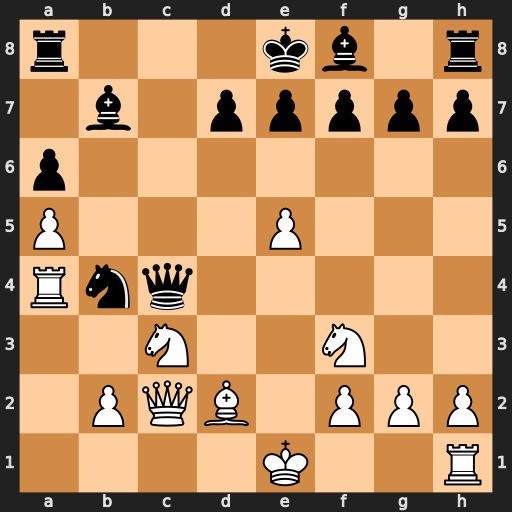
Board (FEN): r3kb1r/1b1ppppp/p7/P3P3/Rnq5/2N2N2/1PQB1PPP/4K2R
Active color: w
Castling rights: Kkq
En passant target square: -
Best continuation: Rxb4 Qxb4 Nd5 Bxd5 Bxb4